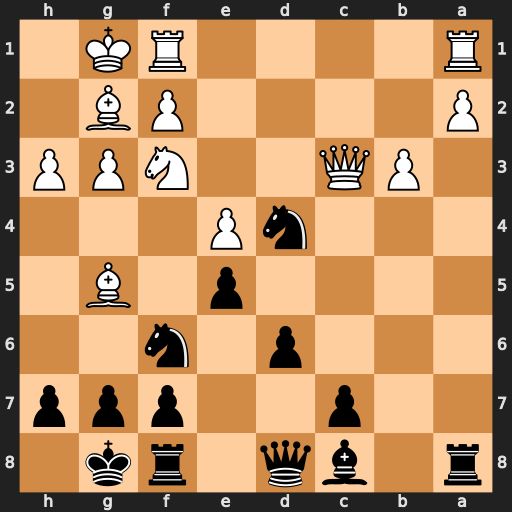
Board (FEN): r1bq1rk1/2p2ppp/3p1n2/4p1B1/3nP3/1PQ2NPP/P4PB1/R4RK1
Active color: b
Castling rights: -
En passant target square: -
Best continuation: Ne2+ Kh2 Nxc3